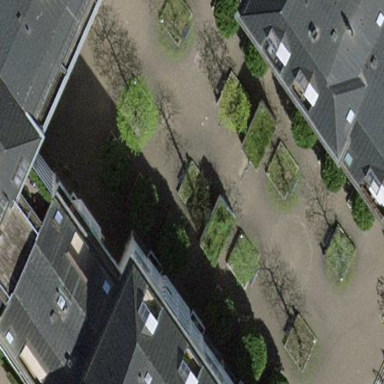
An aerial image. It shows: Pedestrian road made of paving stones.